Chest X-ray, PA view. Patient: 73 years old, sex M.
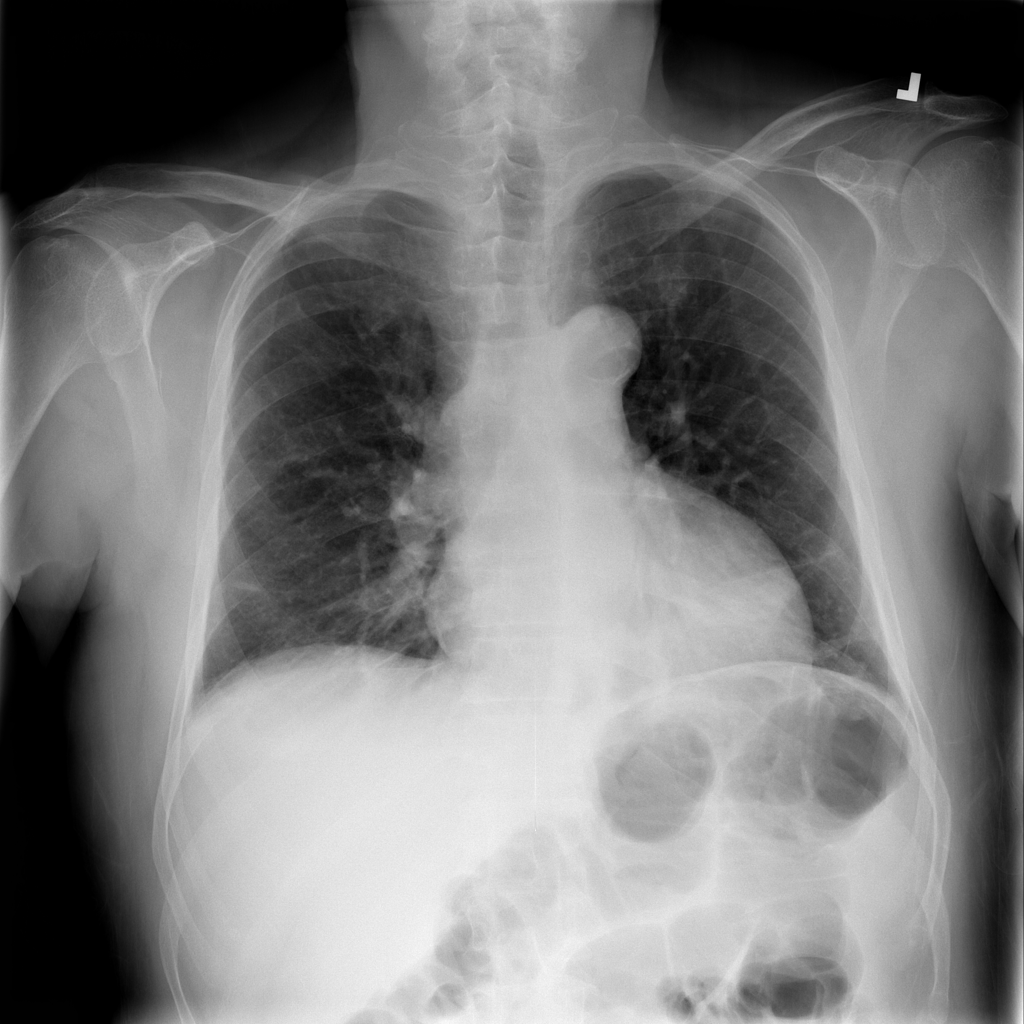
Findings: Atelectasis, Cardiomegaly, Effusion